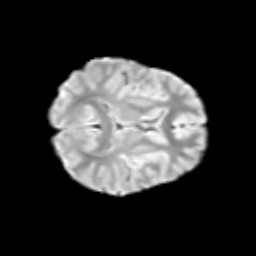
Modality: T2w
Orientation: axial
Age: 9
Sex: female
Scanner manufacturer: siemens
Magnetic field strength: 3 T
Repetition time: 3.8 s
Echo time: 0.07 s